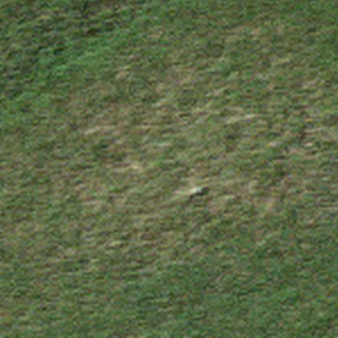
Label: other